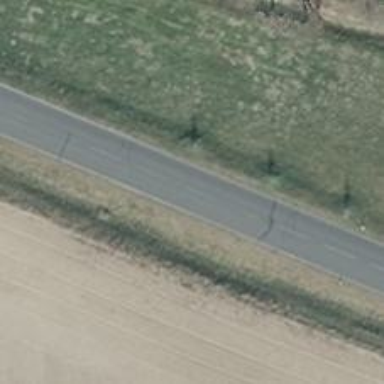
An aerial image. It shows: Tertiary road with asphalt surface.